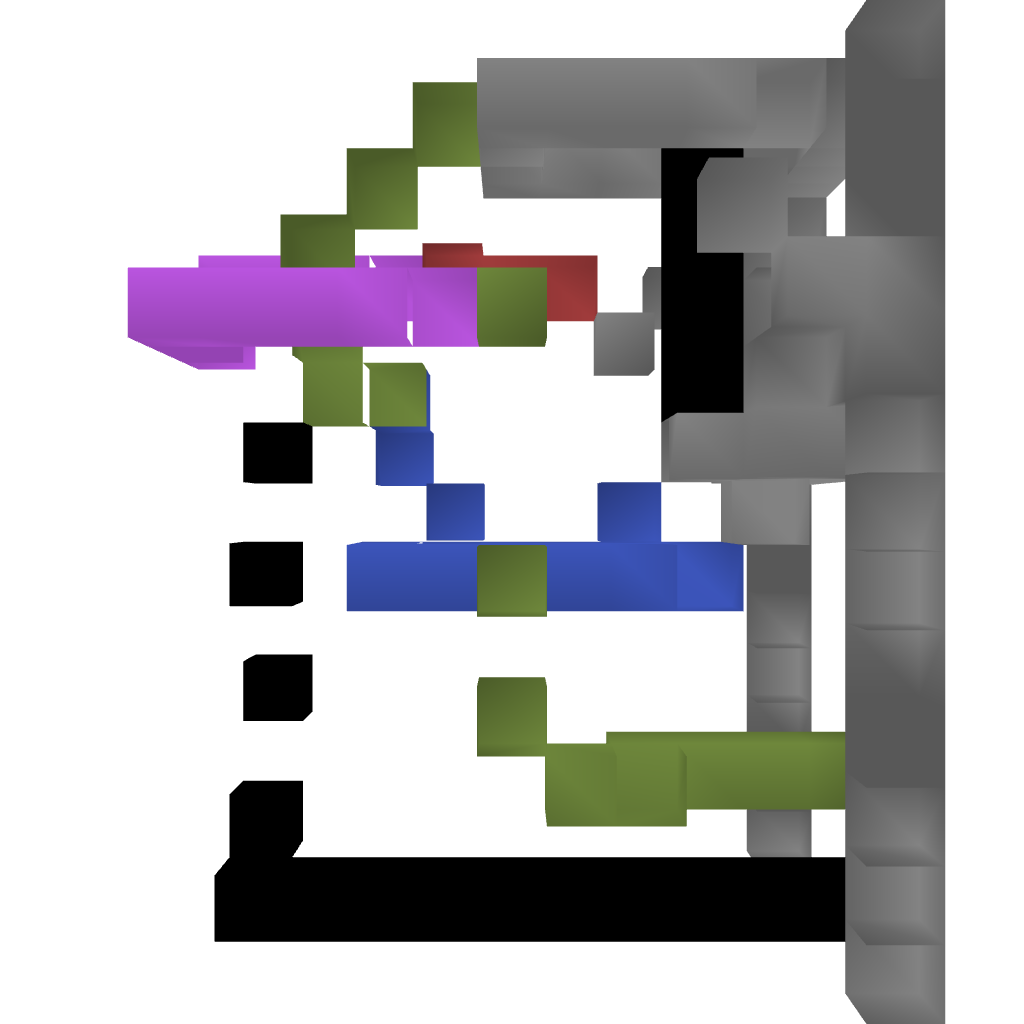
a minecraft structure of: PVP/Adventure Lobby Basic Cabine bad low quality